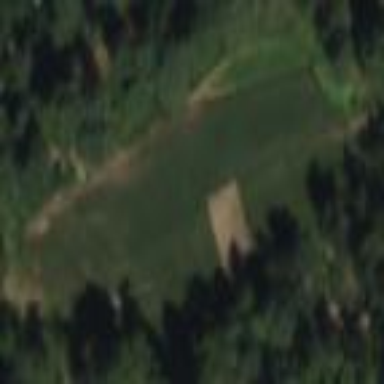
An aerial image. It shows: Area with grass used as rough in golf course.